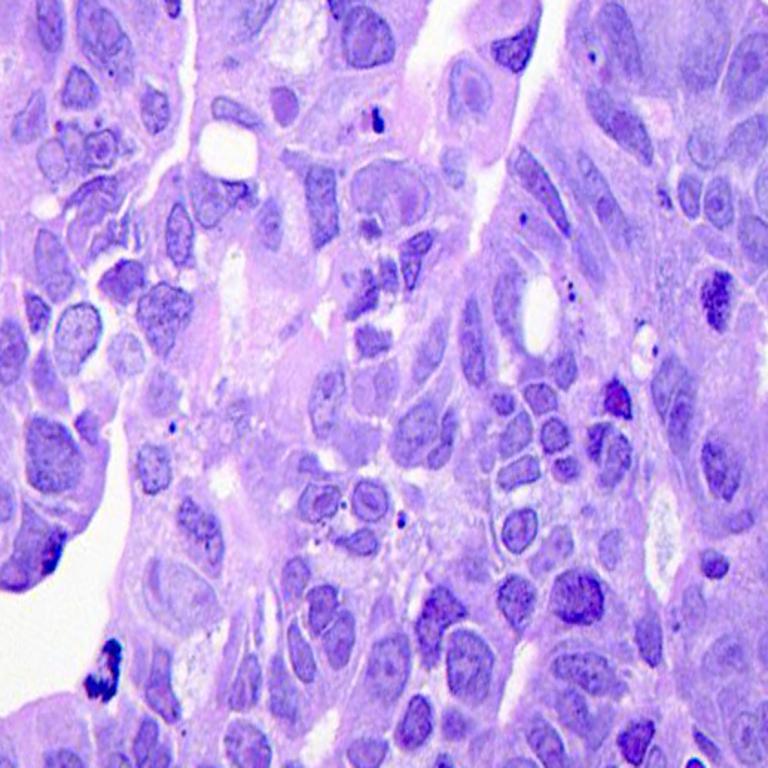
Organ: colon
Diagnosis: adenocarcinomas